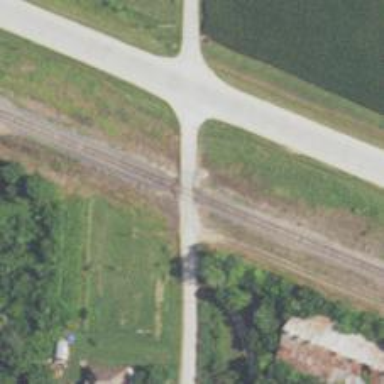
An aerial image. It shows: Railway level crossing.